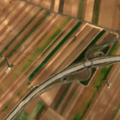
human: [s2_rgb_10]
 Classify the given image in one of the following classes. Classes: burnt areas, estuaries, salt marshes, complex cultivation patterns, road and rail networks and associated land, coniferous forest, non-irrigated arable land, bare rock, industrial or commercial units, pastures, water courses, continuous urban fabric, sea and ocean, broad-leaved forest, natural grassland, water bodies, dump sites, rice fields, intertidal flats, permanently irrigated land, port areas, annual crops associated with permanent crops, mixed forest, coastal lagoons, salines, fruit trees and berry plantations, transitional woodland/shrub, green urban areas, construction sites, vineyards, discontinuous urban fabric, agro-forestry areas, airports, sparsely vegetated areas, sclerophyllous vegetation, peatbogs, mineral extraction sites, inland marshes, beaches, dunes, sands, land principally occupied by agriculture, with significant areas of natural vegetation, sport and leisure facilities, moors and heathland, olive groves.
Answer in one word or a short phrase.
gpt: non-irrigated arable land